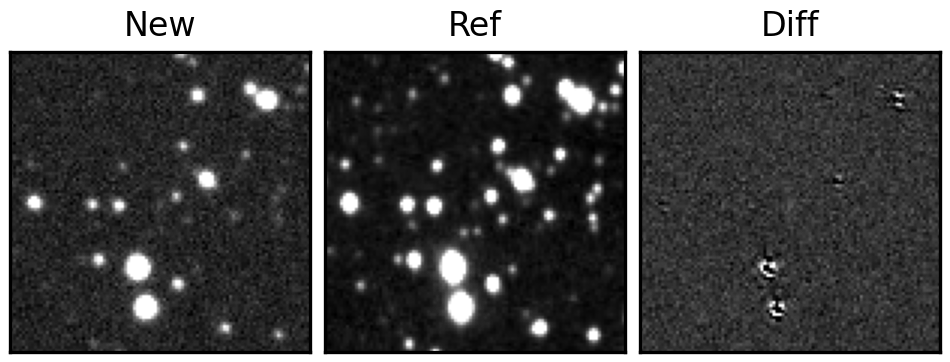
Label: real